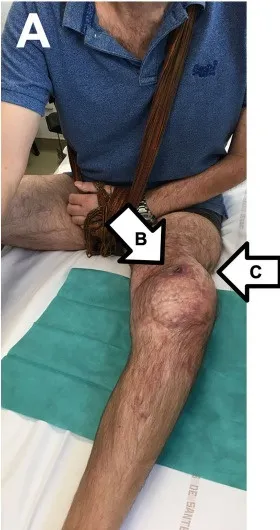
Clinical and X-ray status of the patient at baseline, with two fistulas regarding the femoral part of the megaprosthesis.
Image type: medical_photograph (other_medical_photograph)